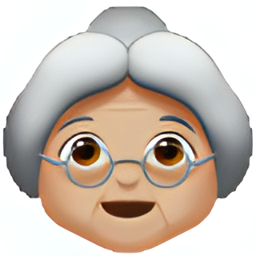
Name: older woman
Emoji: 👵🏼
Group: People & Body
Sub-group: person